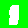
Digit: 8